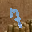
Label: 7